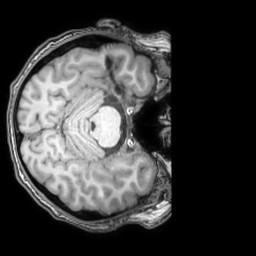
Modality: T1w
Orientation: axial
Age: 35
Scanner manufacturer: philips
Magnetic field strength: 3 T
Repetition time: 0.007 s
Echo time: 0.003501 s